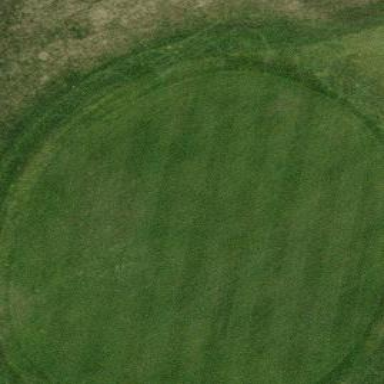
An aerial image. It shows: Golf green.